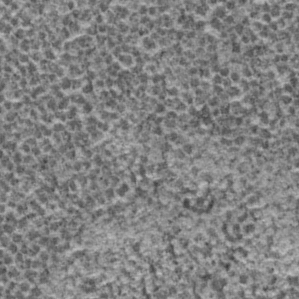
Label: frost